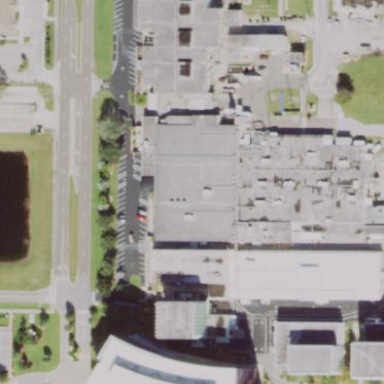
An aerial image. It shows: Commercial building.